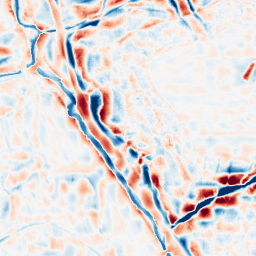
Category: wavelet
Decomposition family: wavelet_dwt
Decomposition parameters: wavelet: coif2
level: 4
Upsampling method: cubic_catmull_rom
Upsampling parameters: scale: 2
Upsampling scale: 2